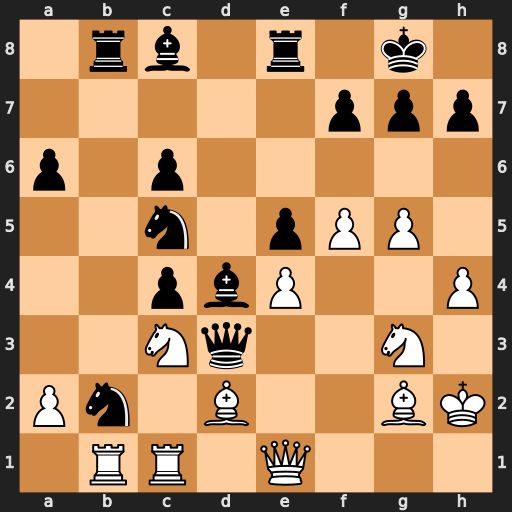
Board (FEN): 1rb1r1k1/5ppp/p1p5/2n1pPP1/2pbP2P/2Nq2N1/Pn1B2BK/1RR1Q3
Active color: w
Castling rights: -
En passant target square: -
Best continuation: Bf1 Qf3 Be2 Ncd3 Bxf3